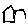
Label: house